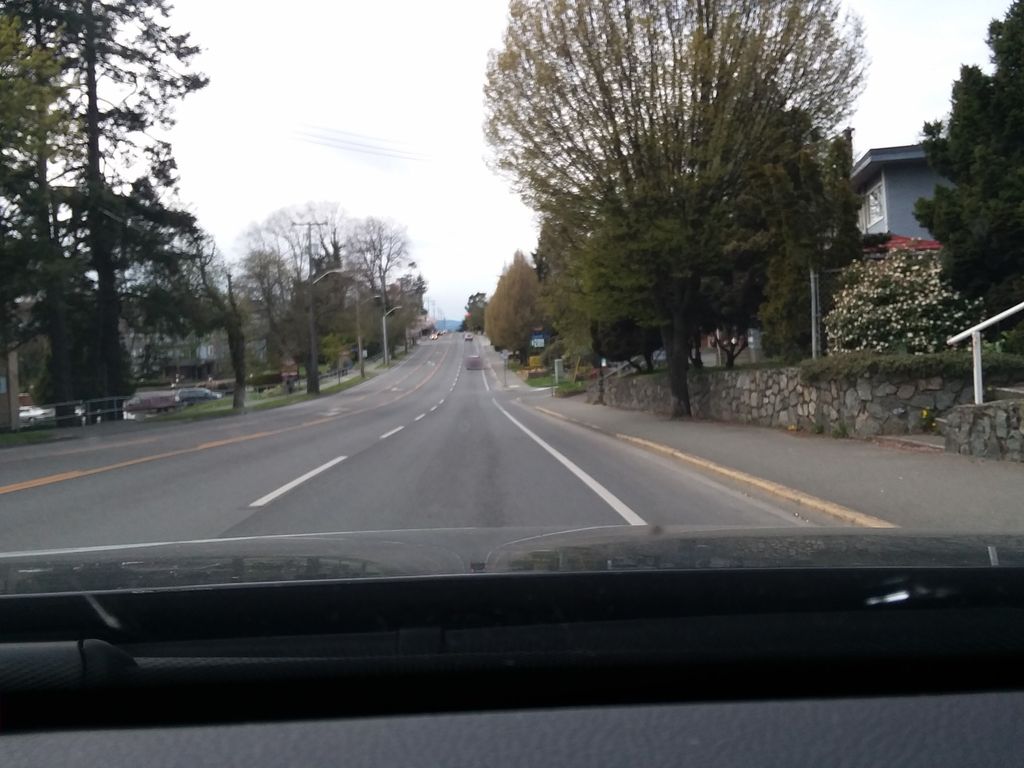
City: victoria